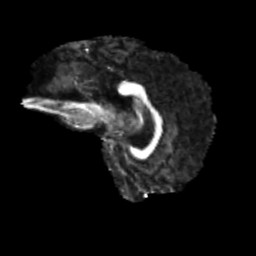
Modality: FA
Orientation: sagittal
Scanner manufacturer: siemens
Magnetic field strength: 3 T
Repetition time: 4 s
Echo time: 0.0594 s